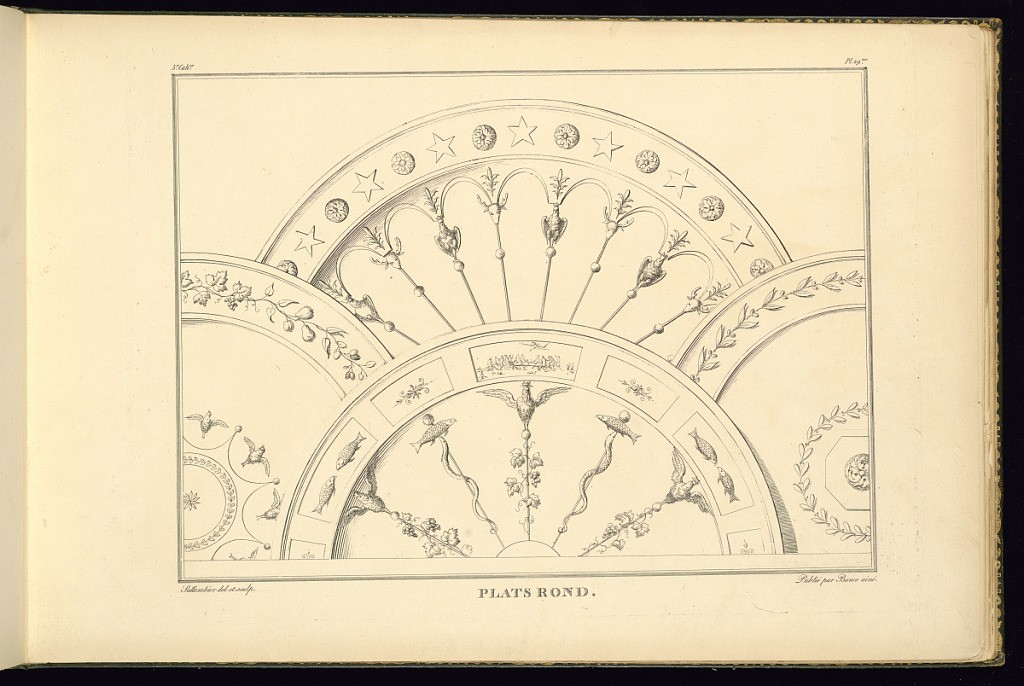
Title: PLATS ROND
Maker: Henri Sallembier, French, ca. 1753 - 1820
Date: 1805
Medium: Etching on paper
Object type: Print
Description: Four designs for round serving dishes with Empire style motifs. The plates are displayed overlapping, each with decoration in the center and decorative borders along the rims, featuring birds, fish, friezes with figures and ornament, stars, rosettes, leaves, fleurons, foliate scrolls, vine leaves, grapes, deer heads, fruit, and snakes. The plate is titled, signed, and numbered.